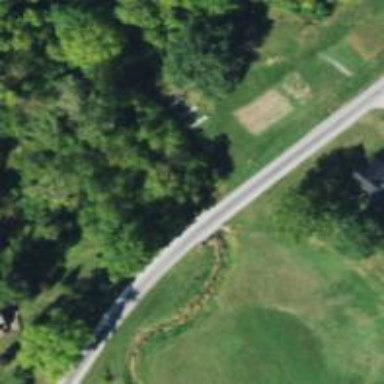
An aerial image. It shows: Culvert tunnel.